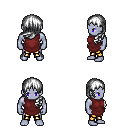
a pixel art fantasy rpg character, male body template, dark elf, purple skin, maroon tunic, gold greaves, white left-swept hairstyle, four views (front, back, left, right), 2x2 character sprite sheet, small pixel art, hard edges, no anti-aliasing